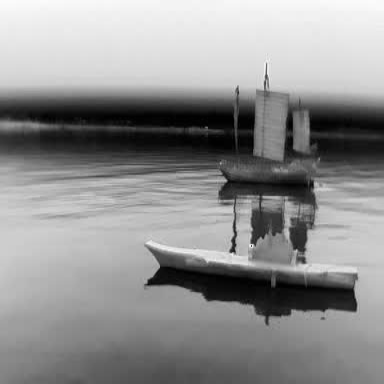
There is a sailboat in the infrared image.